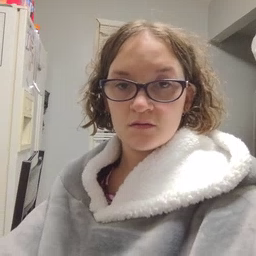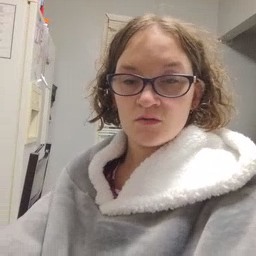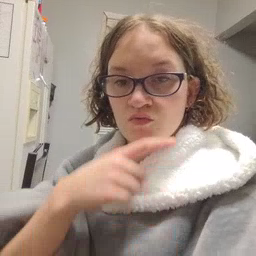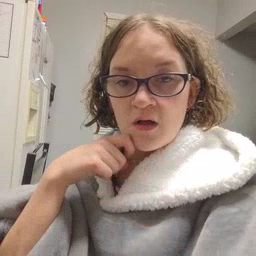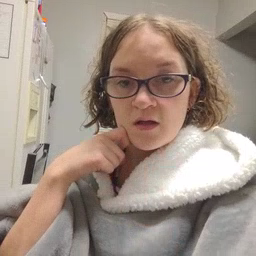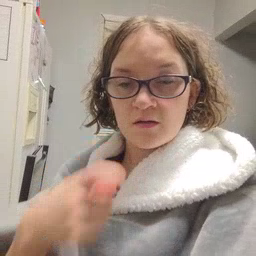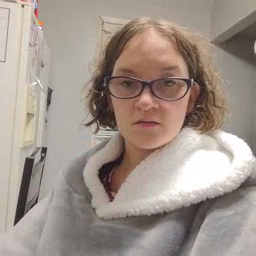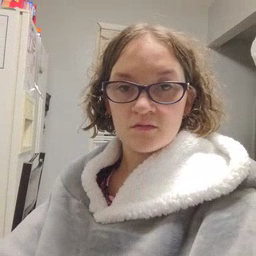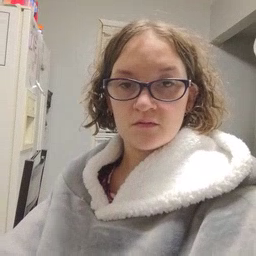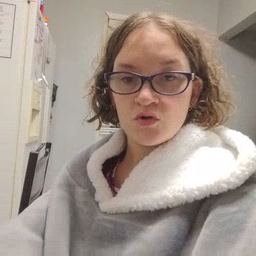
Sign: dry